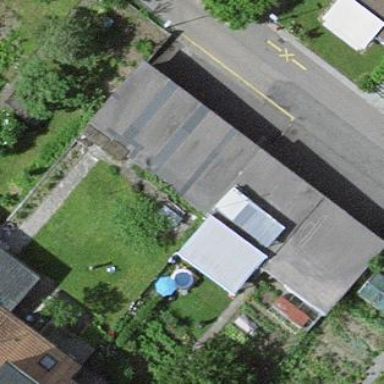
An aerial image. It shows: Group of garages.